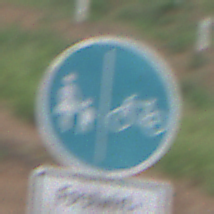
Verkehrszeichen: GetrennterRadUndGehwegRadwegRechts
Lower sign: BesondereFahrzeugeUndTransportgueter7
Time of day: SunriseSunset
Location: Outdoor (Nature)
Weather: PartlyCloudy
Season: NotSpecified
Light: Natural